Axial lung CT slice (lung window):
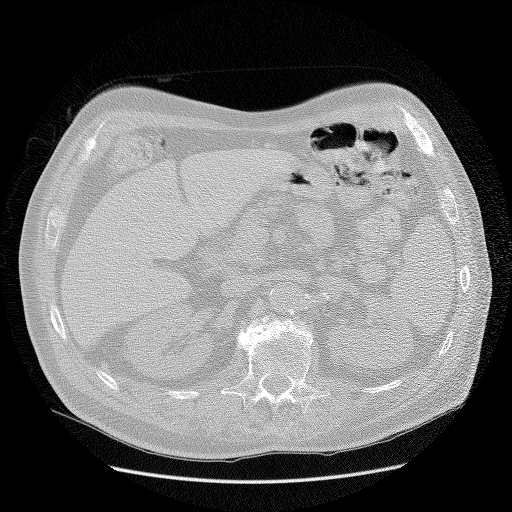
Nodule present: no